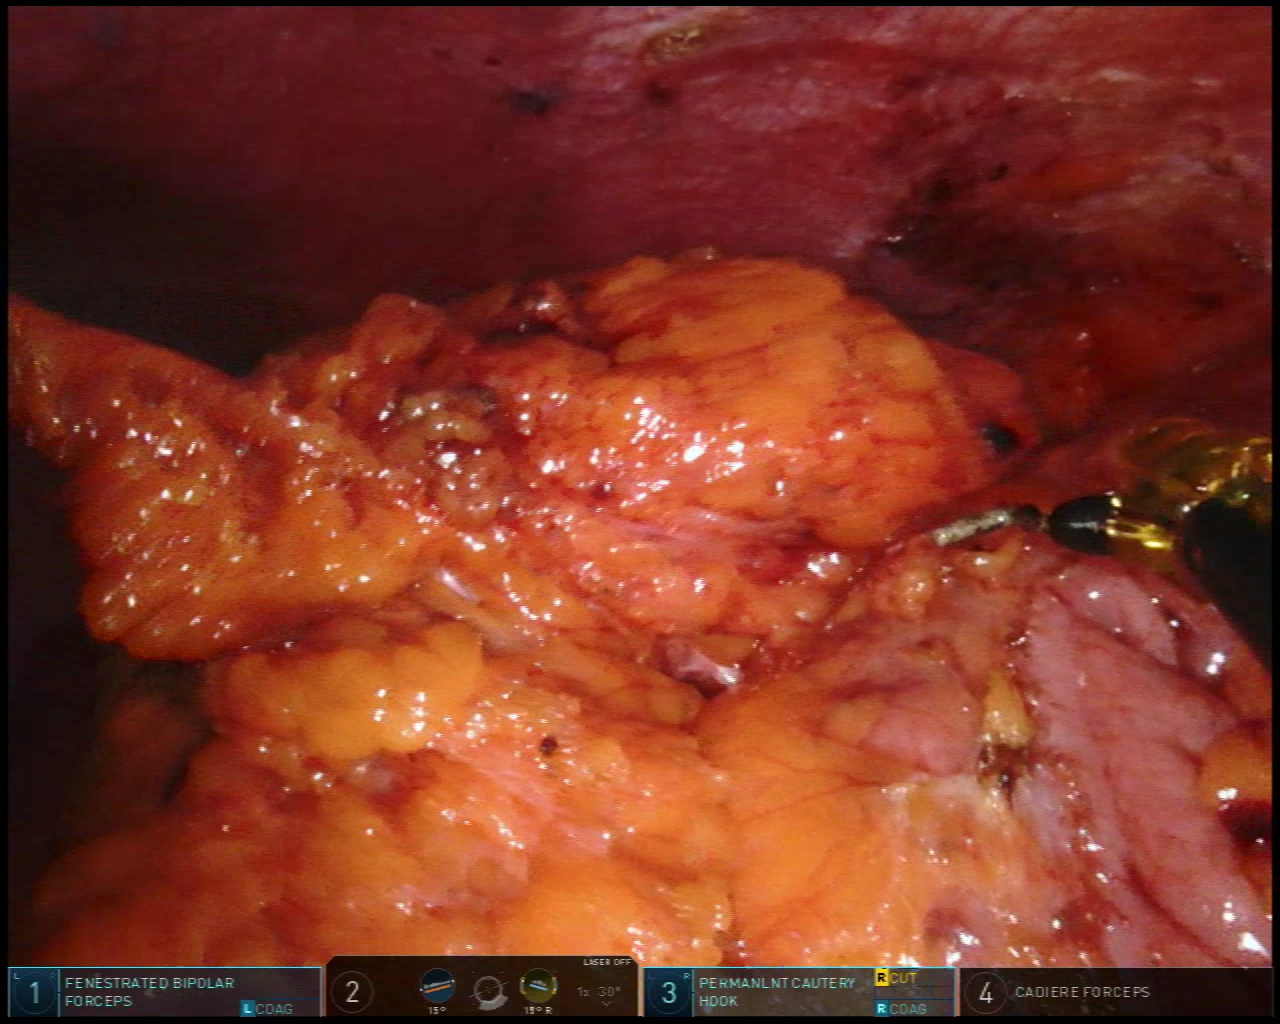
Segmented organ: liver
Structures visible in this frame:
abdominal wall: yes
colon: yes
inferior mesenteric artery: no
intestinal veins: no
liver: yes
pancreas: no
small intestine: no
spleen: no
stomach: no
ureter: no
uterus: no
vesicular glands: no